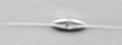
Label: Cylindrotheca